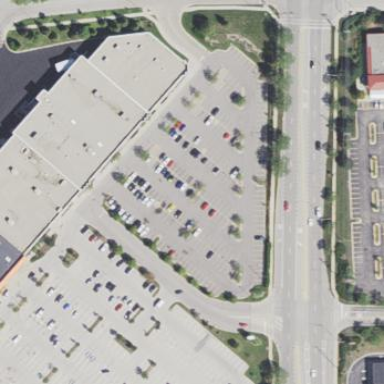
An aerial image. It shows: Parking area.